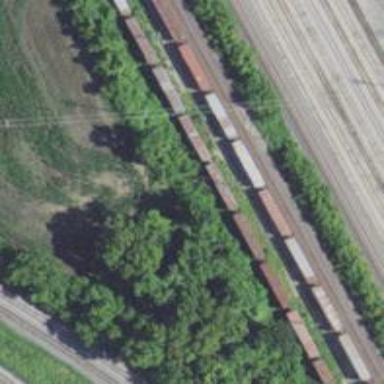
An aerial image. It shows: Railway siding with rails.